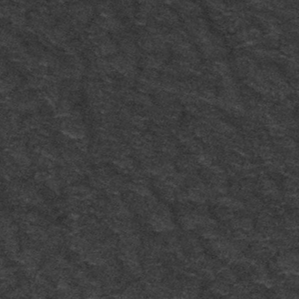
Label: frost